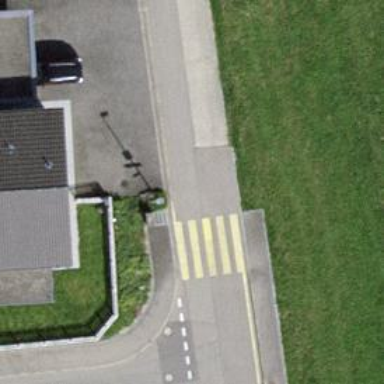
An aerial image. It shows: Marked zebra crossing.